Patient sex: M
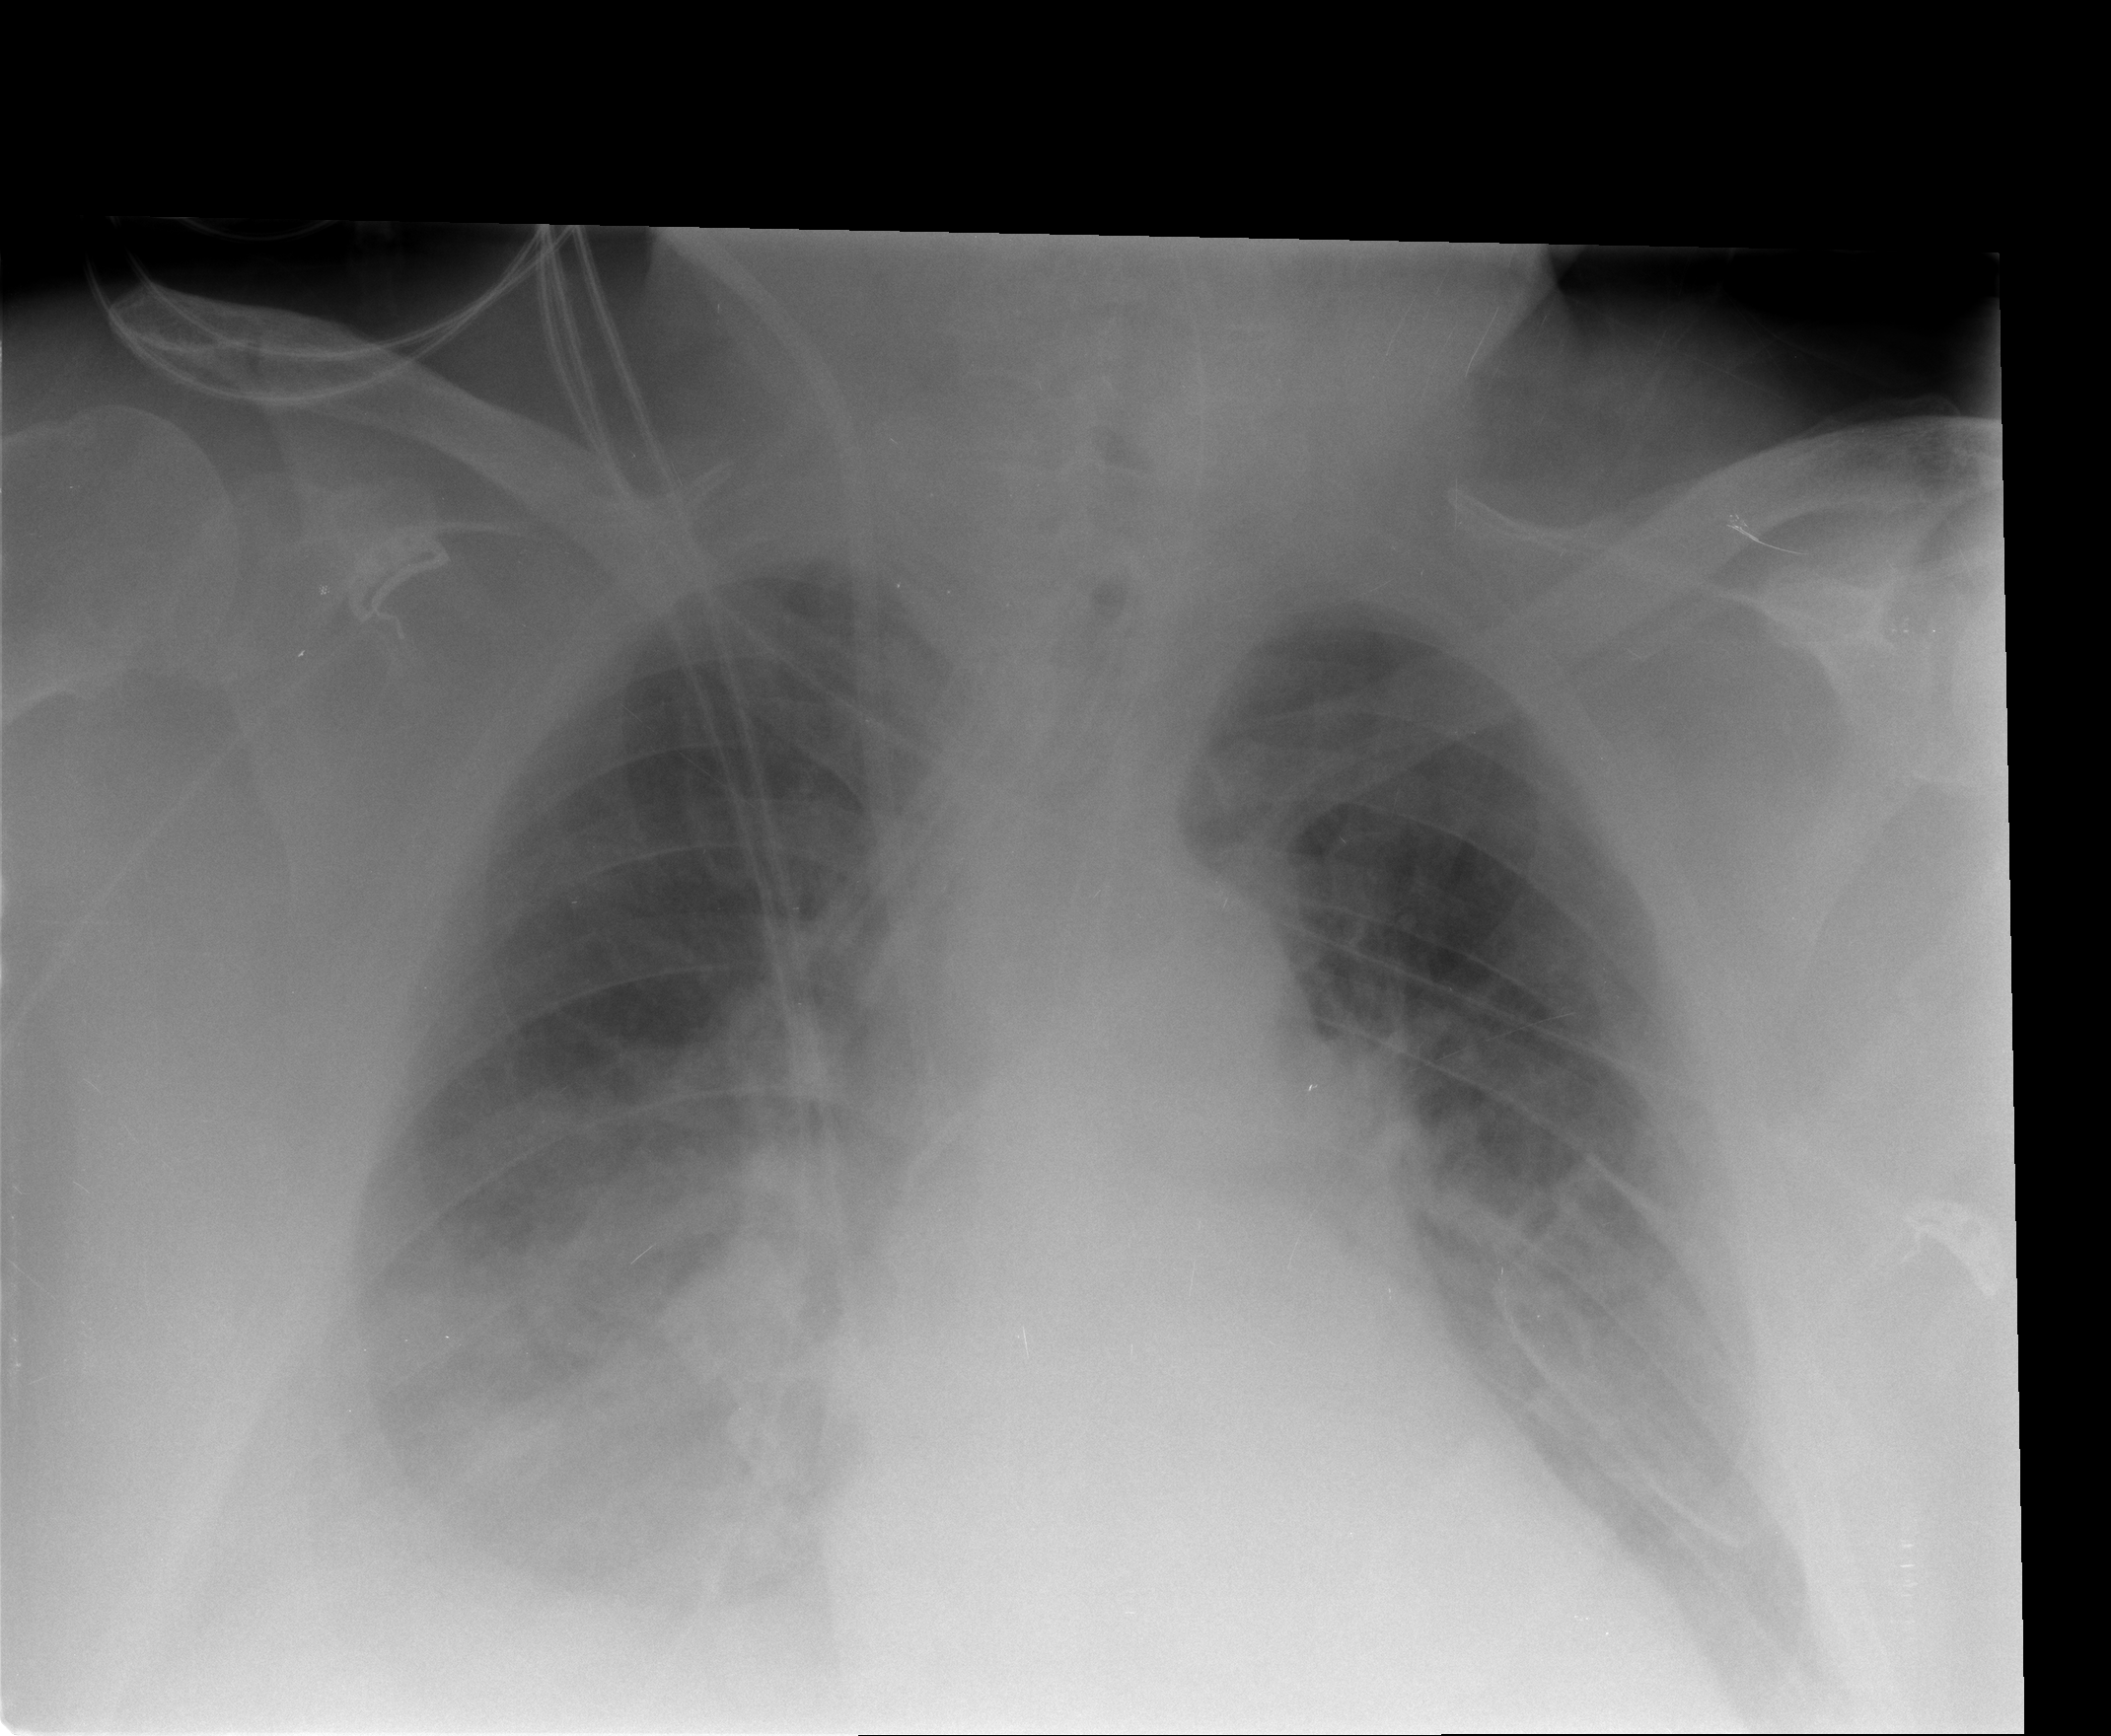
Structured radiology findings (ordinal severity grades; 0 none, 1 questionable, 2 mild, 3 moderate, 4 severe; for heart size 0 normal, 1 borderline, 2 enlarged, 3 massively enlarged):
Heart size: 2
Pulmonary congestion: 2
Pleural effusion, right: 3
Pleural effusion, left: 2
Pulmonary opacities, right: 1
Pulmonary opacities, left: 1
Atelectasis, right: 3
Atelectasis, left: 3